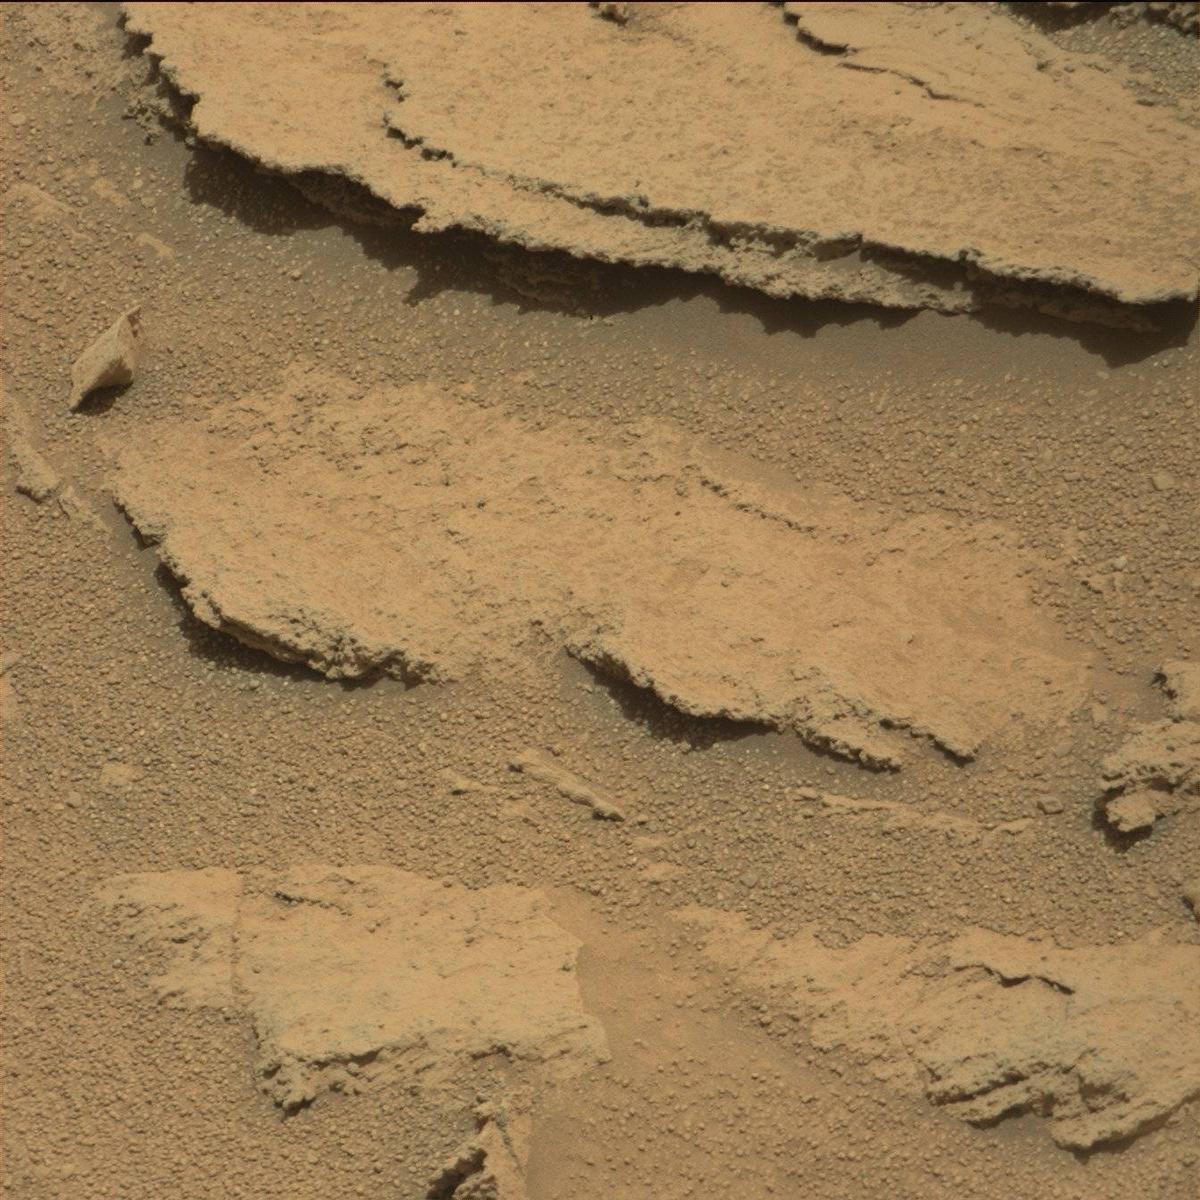
Terrain classes present: Bedrock, Sand / Soil